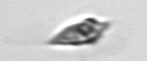
Label: Oxytoxum